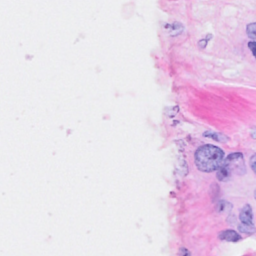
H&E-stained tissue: Breast